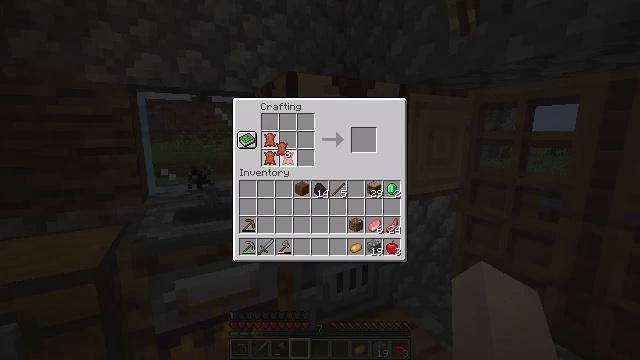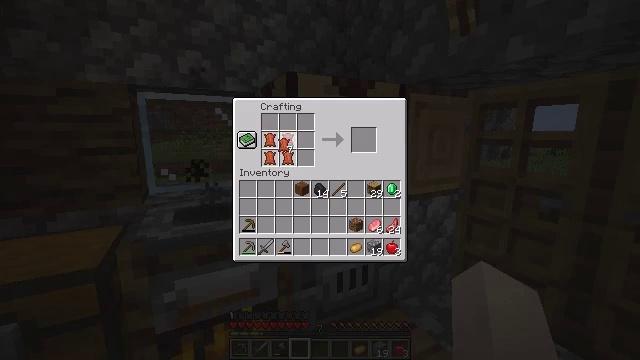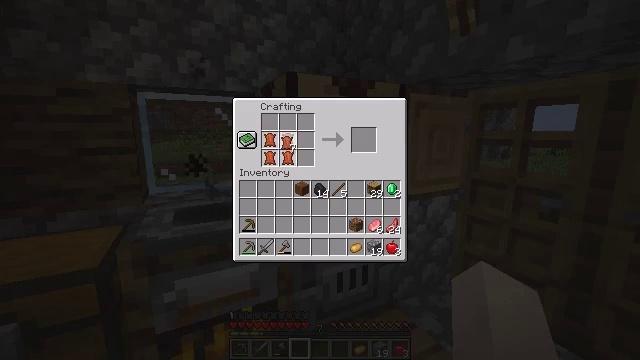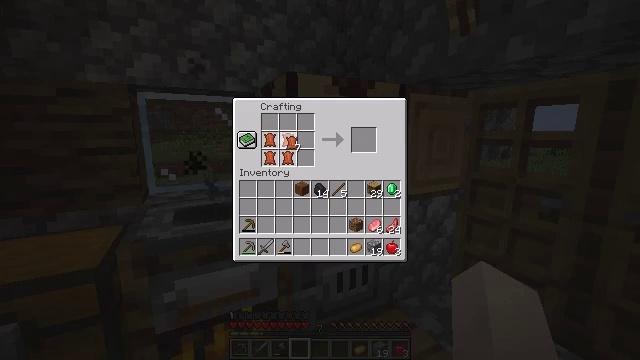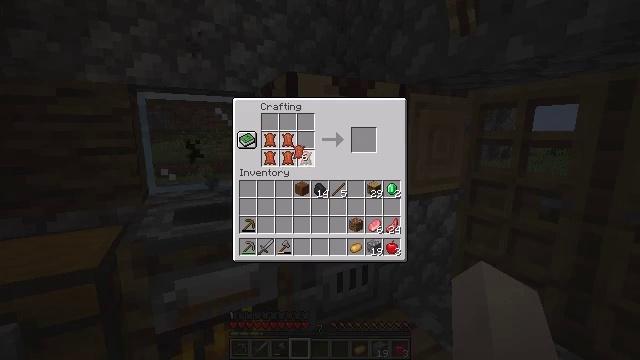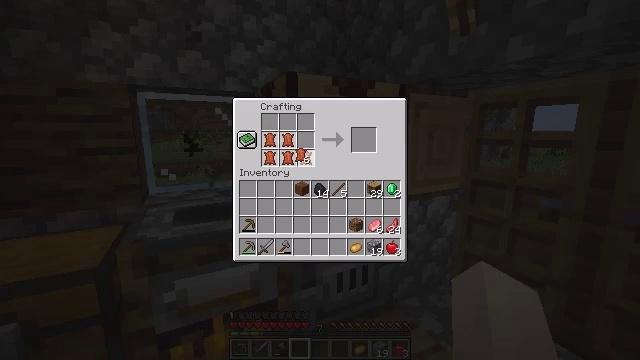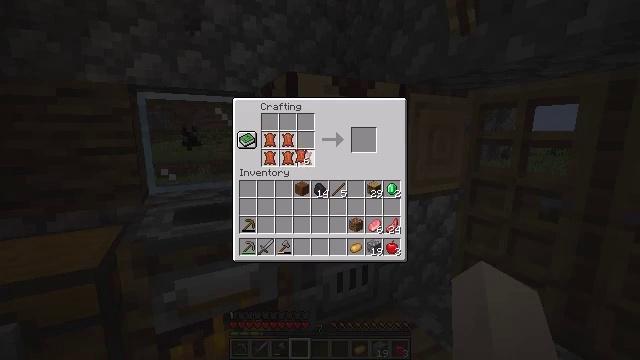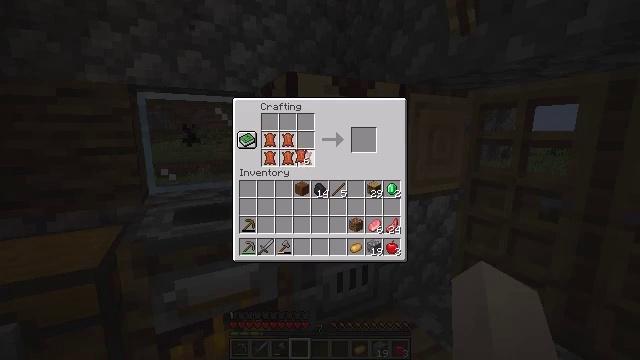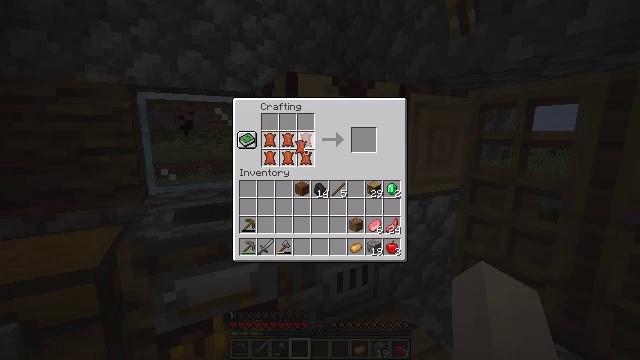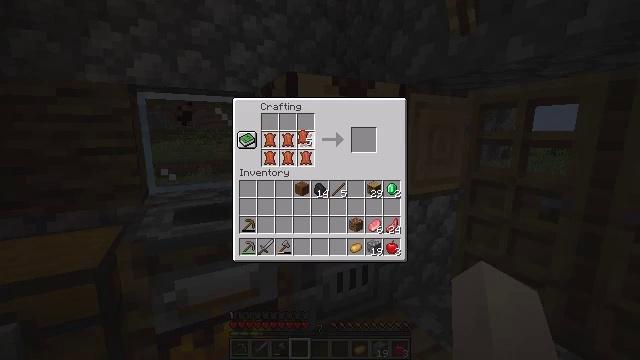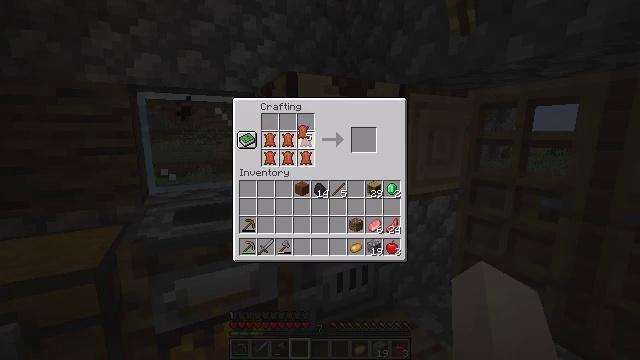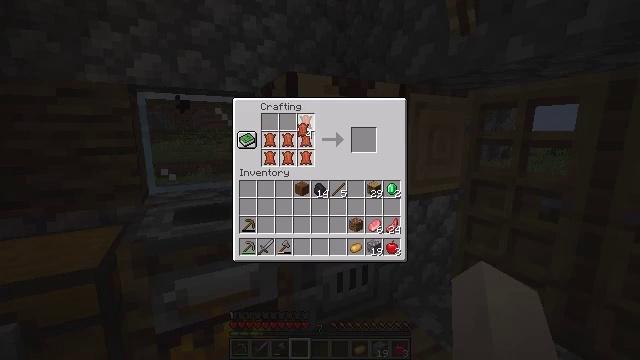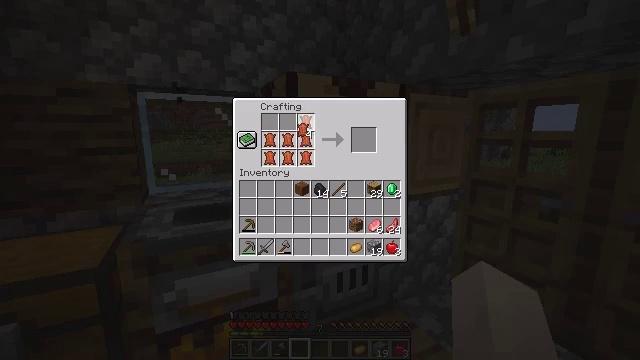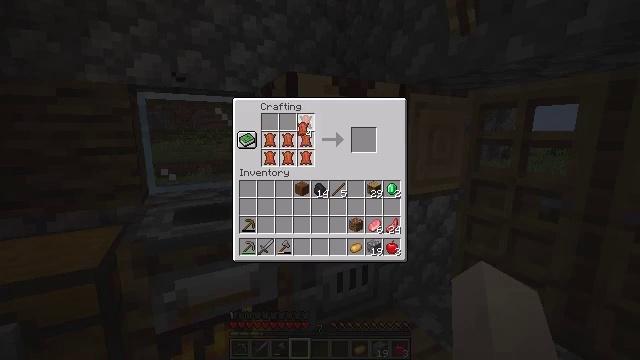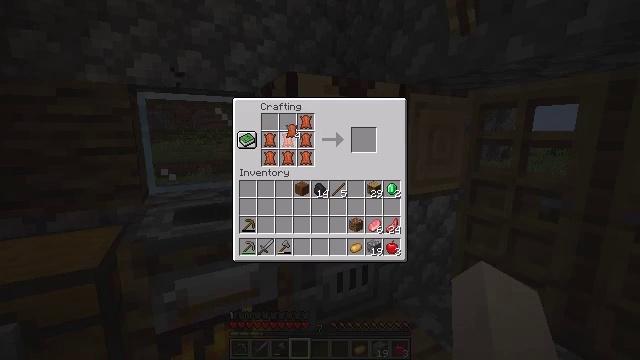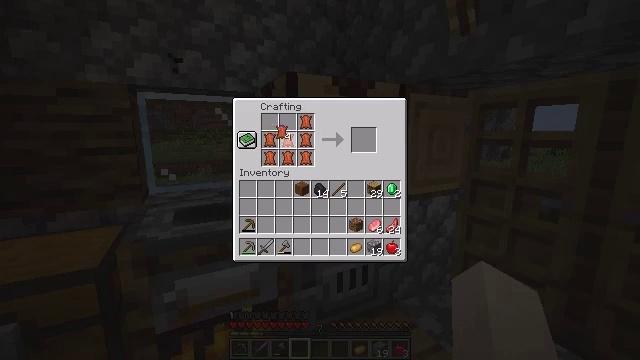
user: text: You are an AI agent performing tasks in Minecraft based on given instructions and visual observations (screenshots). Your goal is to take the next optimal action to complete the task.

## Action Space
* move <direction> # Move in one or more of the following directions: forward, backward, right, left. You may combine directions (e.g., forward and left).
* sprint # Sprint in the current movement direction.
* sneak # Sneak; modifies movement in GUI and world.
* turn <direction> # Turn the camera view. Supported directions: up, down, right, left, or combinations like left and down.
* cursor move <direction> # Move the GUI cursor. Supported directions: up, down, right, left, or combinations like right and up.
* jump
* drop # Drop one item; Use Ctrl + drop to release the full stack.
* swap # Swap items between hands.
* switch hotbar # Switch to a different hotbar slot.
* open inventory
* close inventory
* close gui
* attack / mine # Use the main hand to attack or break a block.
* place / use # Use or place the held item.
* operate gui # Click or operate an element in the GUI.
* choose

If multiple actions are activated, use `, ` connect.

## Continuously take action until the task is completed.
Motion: motion action
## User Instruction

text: Use leather in the crafting table to make leather leggings.
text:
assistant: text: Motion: choose
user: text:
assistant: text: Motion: choose
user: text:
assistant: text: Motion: choose
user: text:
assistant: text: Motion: cursor move right and down, choose
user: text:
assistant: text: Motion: choose
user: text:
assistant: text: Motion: choose
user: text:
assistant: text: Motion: choose
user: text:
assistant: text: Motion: cursor move up, choose
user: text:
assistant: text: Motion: cursor move up, choose
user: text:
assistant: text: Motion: choose
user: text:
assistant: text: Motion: choose
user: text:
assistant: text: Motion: choose
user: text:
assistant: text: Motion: choose
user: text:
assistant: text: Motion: cursor move left
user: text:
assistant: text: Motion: cursor move left
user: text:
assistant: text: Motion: no_op
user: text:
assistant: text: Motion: no_op
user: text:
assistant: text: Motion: no_op
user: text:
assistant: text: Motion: no_op
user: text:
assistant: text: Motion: no_op
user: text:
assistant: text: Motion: choose
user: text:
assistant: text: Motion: choose
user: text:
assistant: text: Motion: choose
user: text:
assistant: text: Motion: no_op
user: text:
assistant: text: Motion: no_op
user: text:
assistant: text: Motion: cursor move down
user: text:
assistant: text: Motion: cursor move down
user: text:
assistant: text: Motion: cursor move down
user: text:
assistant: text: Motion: no_op
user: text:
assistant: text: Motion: no_op